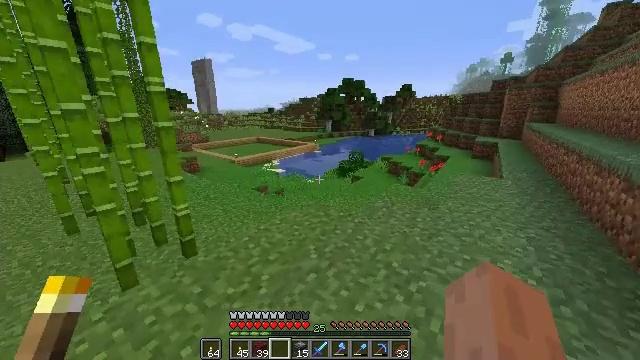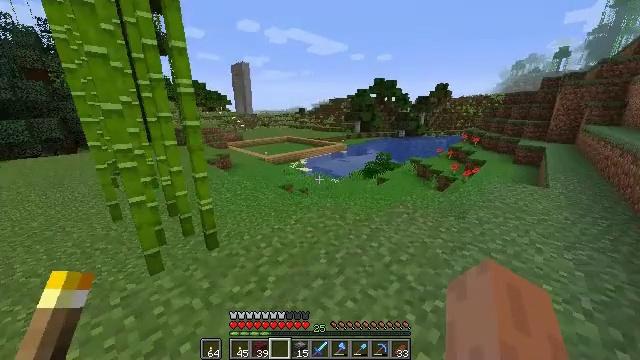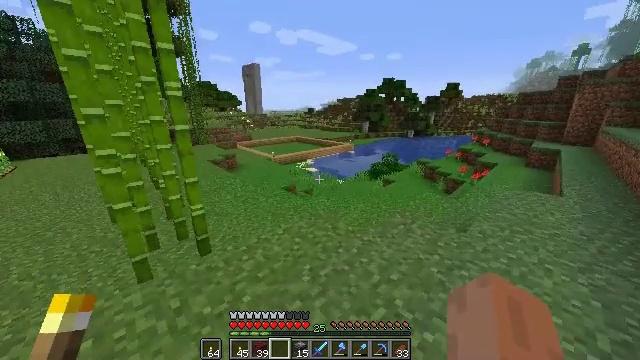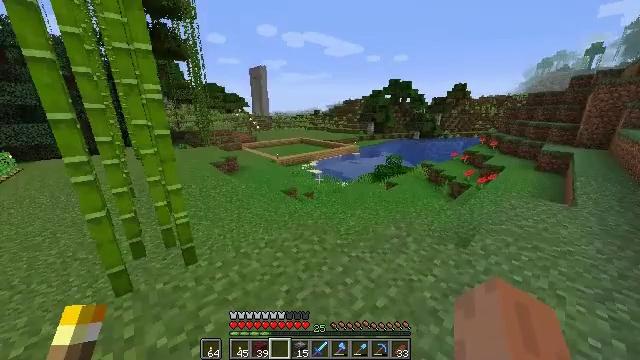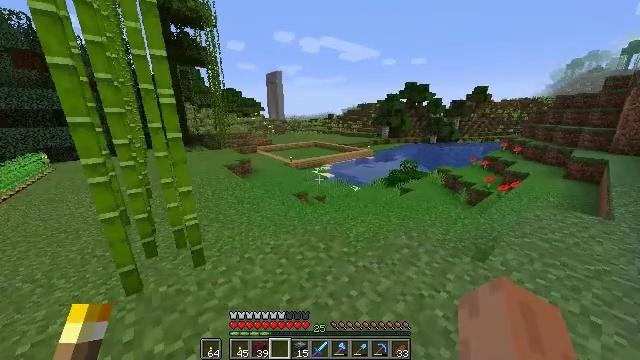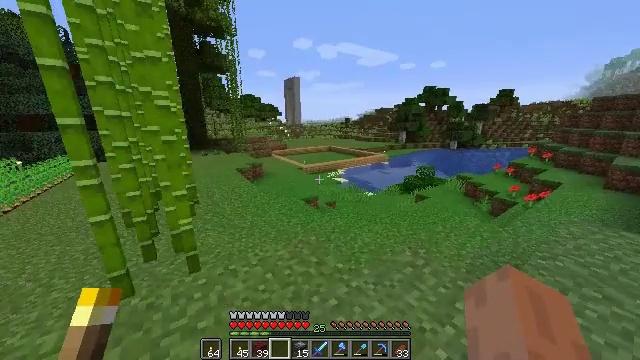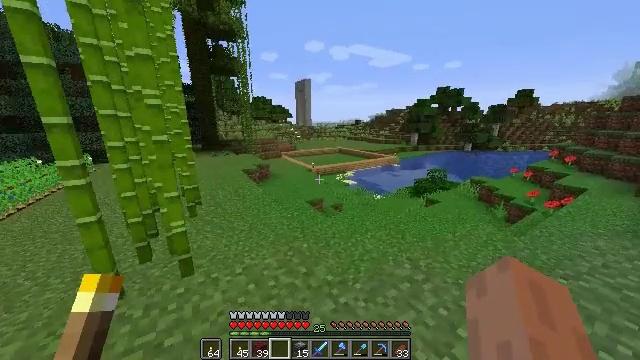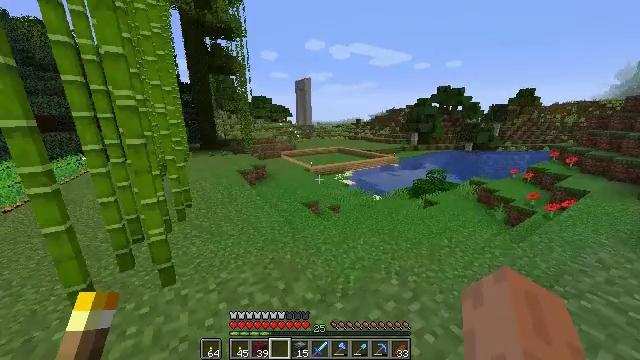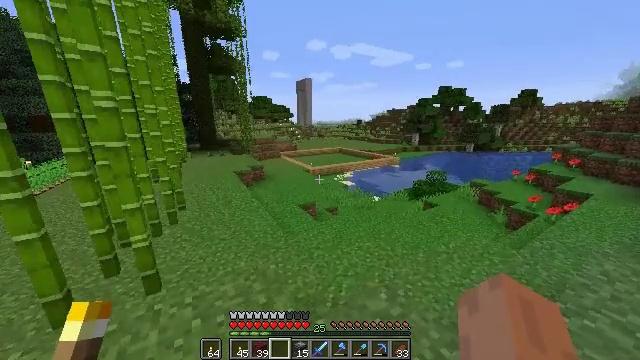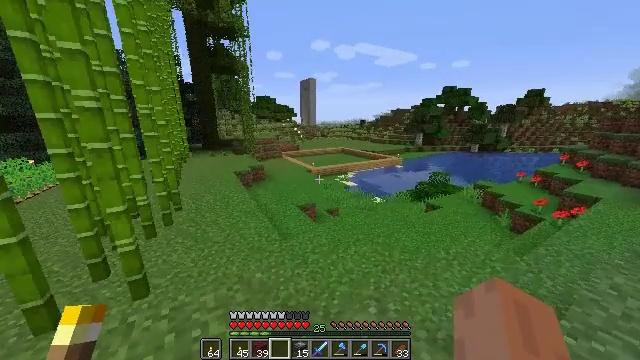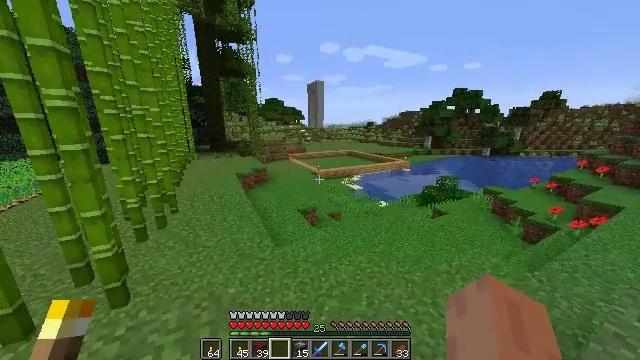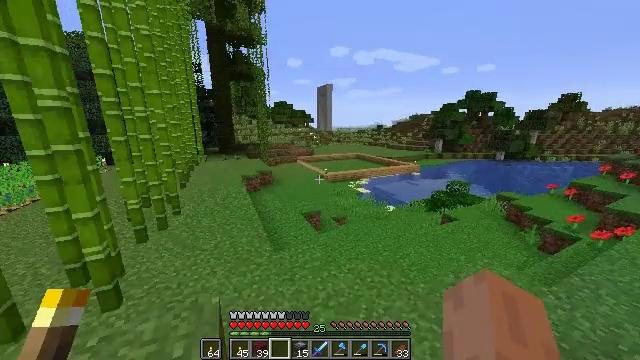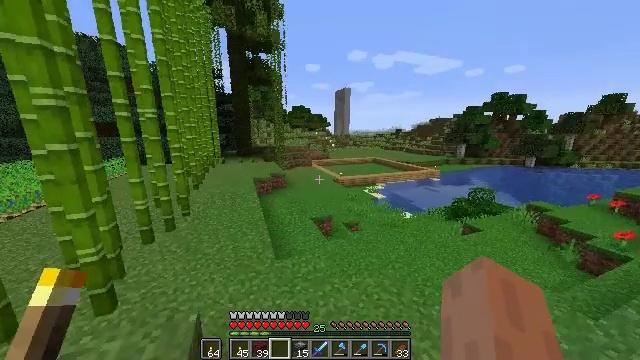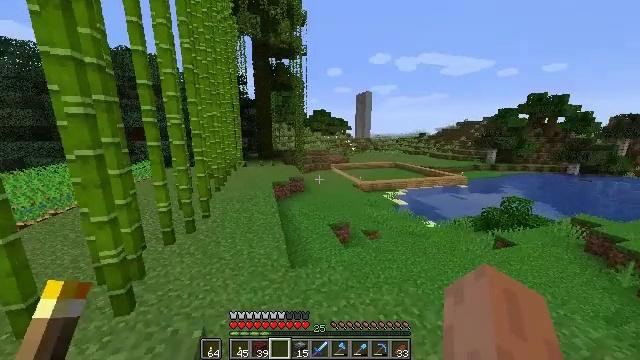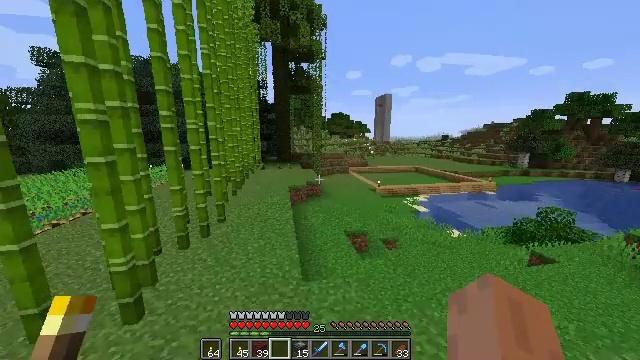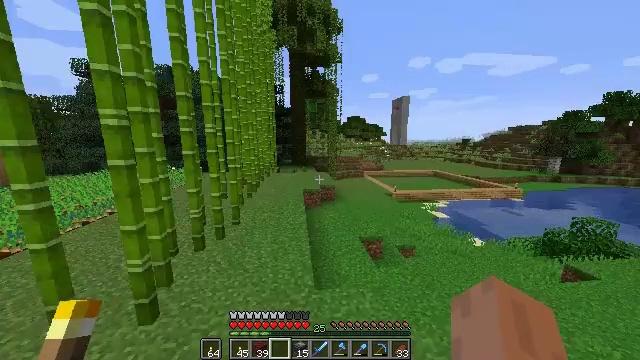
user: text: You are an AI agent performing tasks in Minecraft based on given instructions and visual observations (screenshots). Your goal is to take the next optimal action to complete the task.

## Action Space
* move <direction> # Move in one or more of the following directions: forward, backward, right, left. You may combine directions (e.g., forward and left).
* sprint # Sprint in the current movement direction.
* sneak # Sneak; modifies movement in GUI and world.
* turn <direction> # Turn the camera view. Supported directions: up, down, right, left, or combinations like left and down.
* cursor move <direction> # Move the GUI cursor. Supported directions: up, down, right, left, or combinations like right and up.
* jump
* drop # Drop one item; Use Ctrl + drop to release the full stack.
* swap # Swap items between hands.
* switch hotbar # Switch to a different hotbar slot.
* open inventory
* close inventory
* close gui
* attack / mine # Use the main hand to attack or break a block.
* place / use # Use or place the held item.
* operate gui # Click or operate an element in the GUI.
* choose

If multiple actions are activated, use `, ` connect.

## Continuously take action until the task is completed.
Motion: motion action
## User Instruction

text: Collect jungle leaves by breaking them.
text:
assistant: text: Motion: move forward and move right, sprint, turn left
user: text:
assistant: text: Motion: move forward and move right, sprint, turn left
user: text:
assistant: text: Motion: move forward and move right, sprint, turn left
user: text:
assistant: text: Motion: move forward and move right, sprint, turn left
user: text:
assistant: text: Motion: move forward and move right, turn left
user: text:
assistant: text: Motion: move forward and move right, turn left
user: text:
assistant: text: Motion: move forward and move right
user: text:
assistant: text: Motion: move forward and move right
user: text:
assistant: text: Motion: move forward and move right
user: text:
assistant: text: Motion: move forward and move right, turn left
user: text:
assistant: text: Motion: move forward and move right, turn left
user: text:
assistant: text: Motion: move forward, turn left
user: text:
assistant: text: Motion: move forward, turn left and up
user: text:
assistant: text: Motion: move forward, turn left
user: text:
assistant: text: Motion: move forward, turn left
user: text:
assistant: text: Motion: move forward, turn left
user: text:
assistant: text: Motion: move forward, sprint, turn left
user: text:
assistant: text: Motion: move forward, sprint
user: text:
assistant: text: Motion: move forward, sprint
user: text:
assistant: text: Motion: move forward
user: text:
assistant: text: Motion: move forward
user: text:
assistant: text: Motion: move forward, sprint
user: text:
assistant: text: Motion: move forward, sprint
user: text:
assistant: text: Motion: move forward, sprint
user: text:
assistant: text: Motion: move forward, sprint
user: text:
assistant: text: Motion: move forward
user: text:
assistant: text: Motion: move forward
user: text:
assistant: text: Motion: move forward
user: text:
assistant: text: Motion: move forward, jump
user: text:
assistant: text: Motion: move forward, jump